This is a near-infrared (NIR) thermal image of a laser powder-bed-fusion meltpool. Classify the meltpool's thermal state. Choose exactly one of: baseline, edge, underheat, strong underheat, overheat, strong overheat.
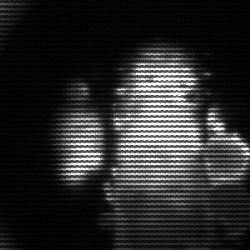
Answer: strong underheat